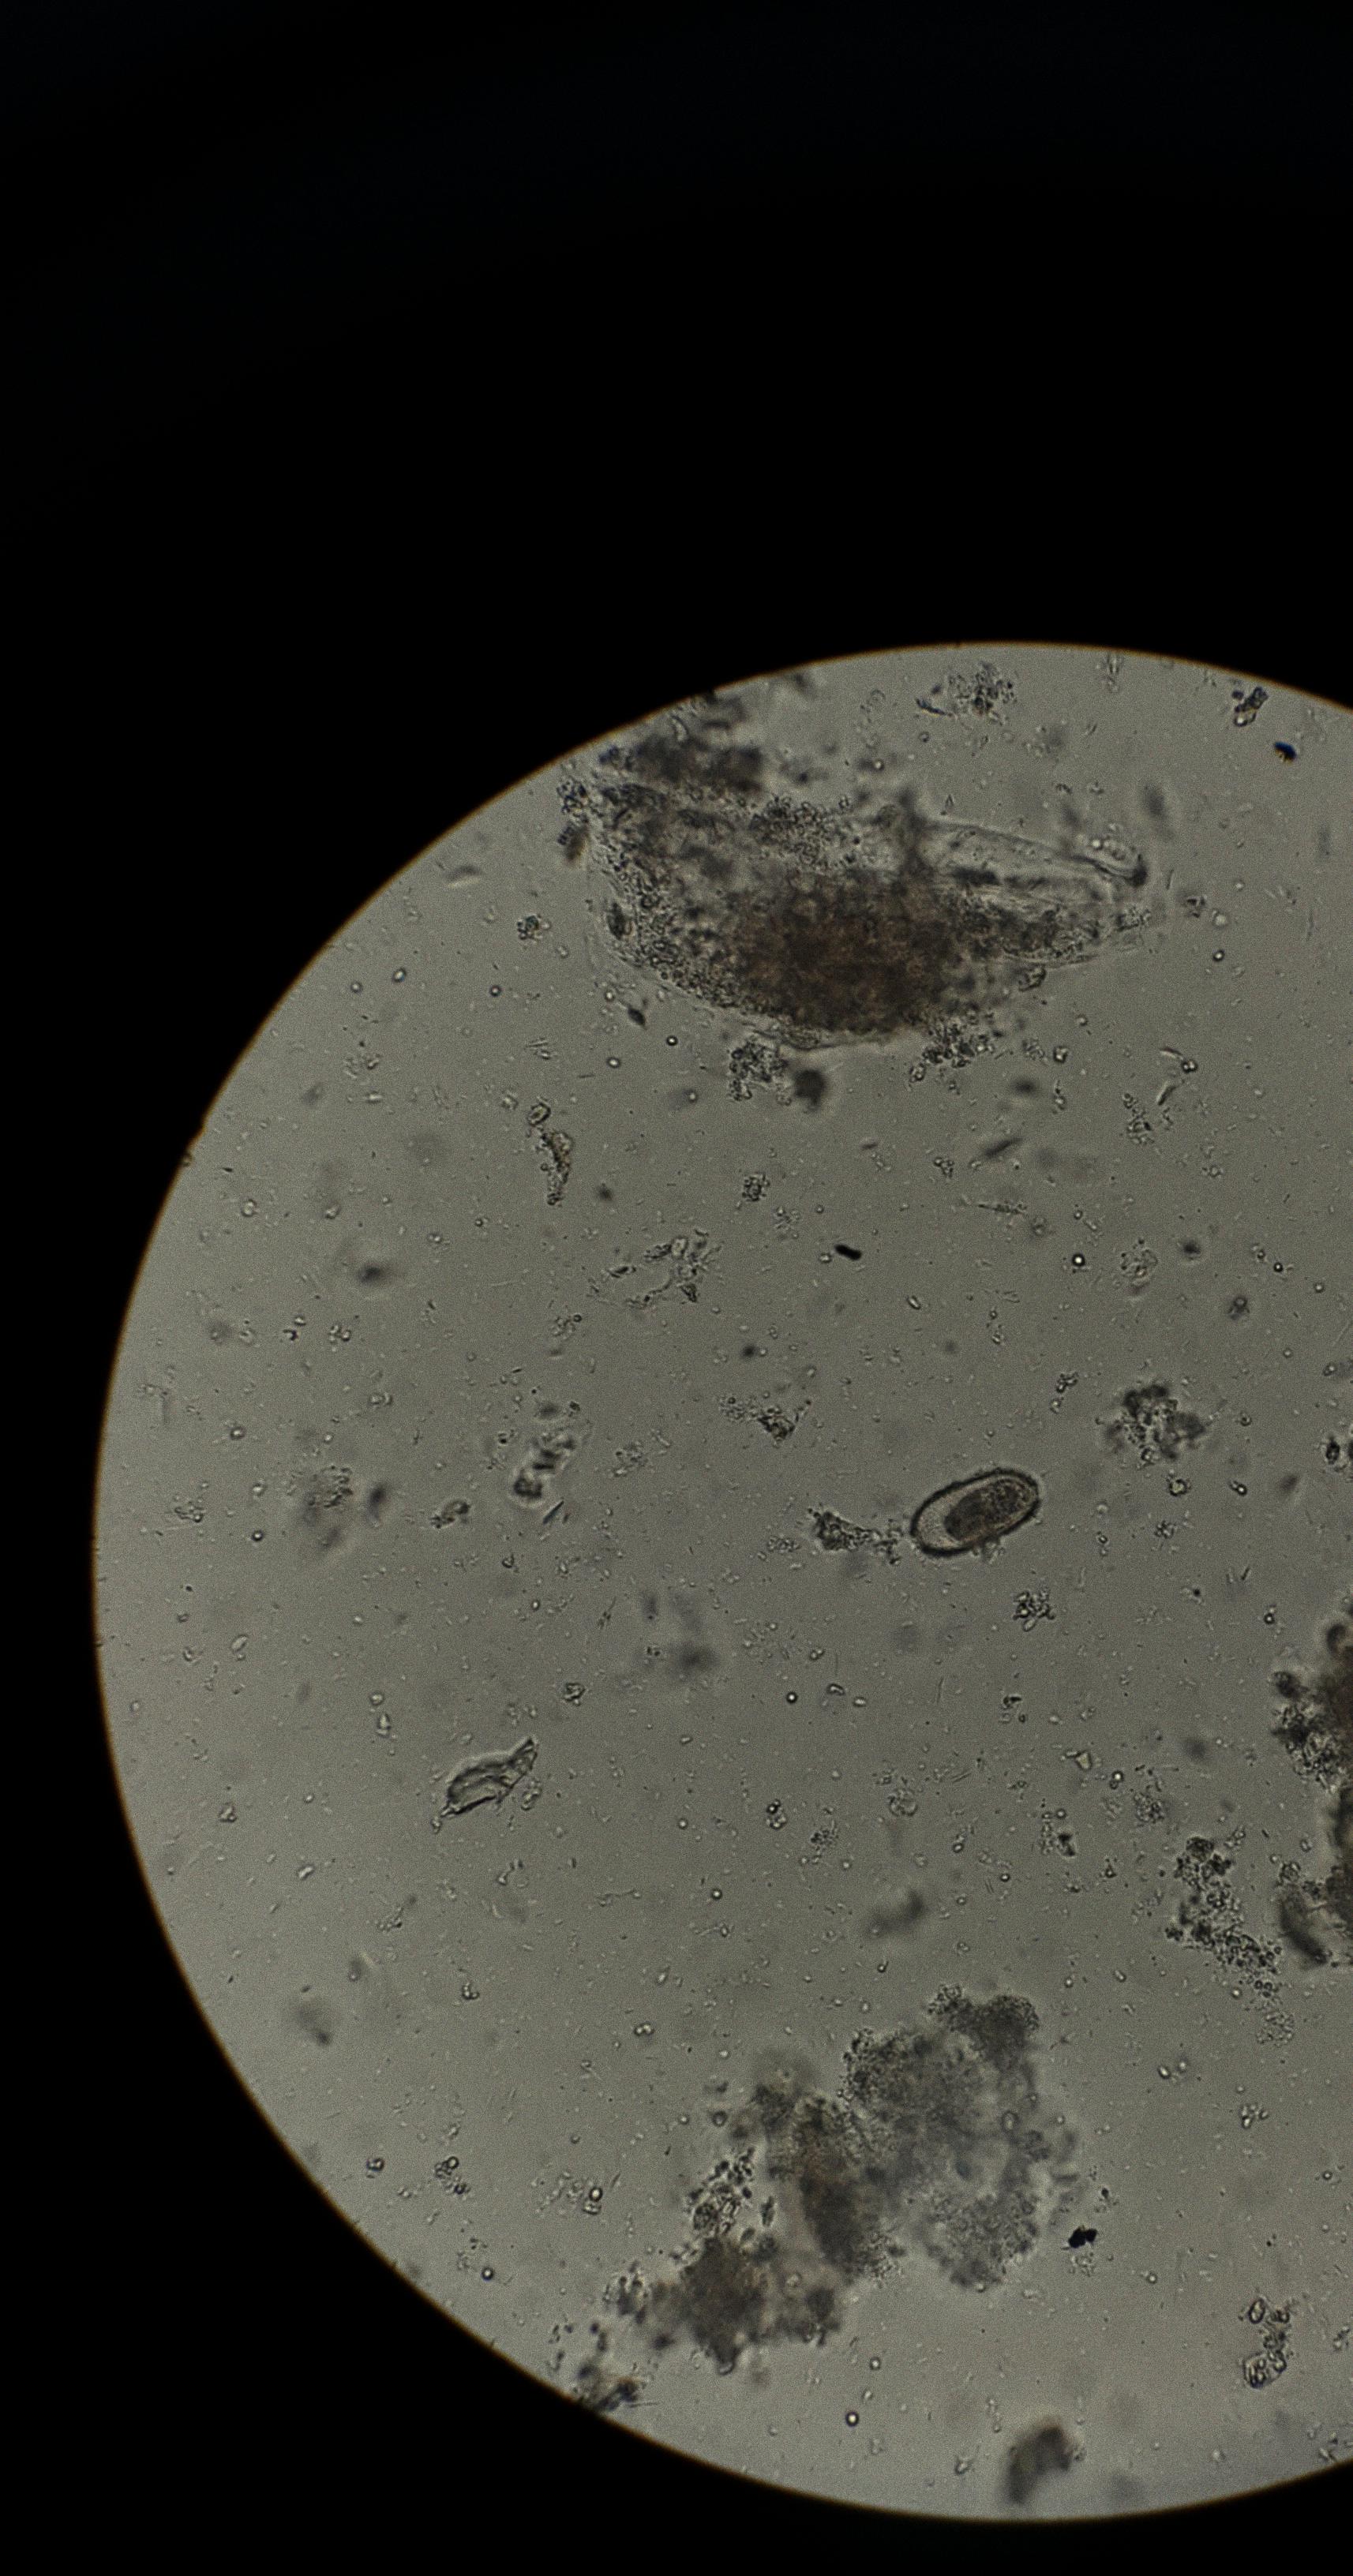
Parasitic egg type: Capillaria philippinensis